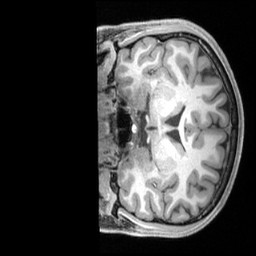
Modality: T1w
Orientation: coronal
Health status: healthy
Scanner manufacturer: siemens
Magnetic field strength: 3 T
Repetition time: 2.4 s
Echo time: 0.00201 s